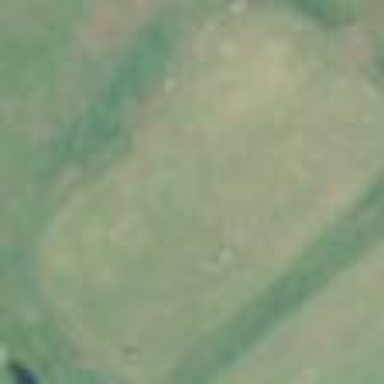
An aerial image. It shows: Grass area designated as golf tee.